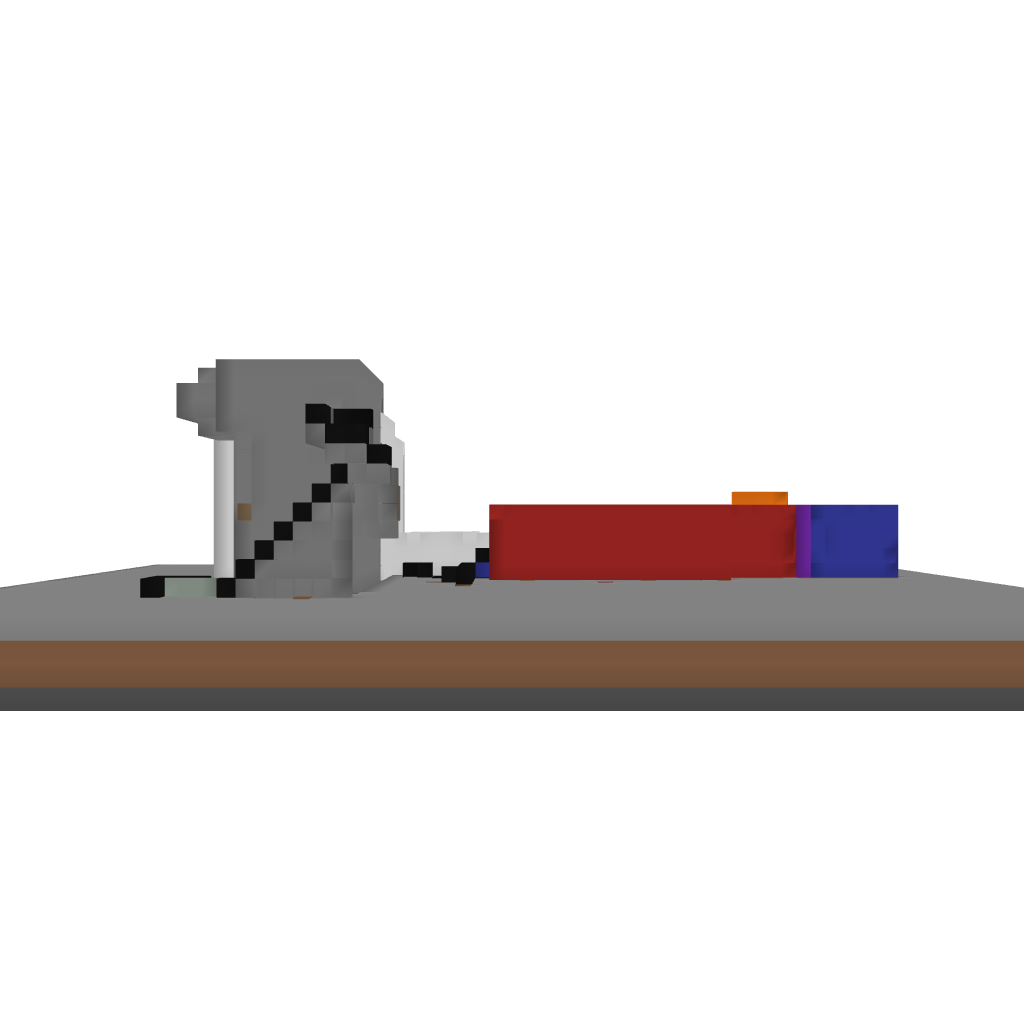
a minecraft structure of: - Part of Mind- Adventure Map 1.7.4 Demo [German]